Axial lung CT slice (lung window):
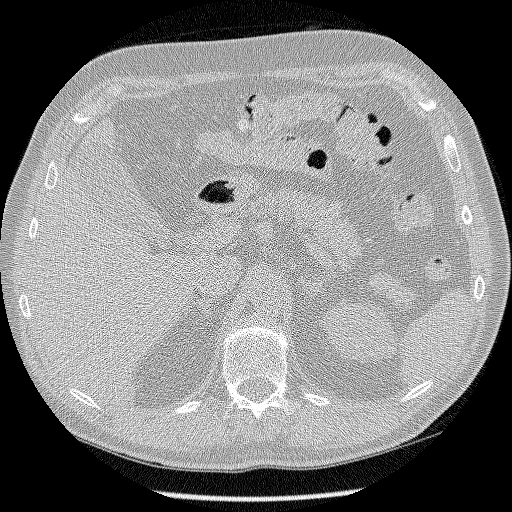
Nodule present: no